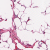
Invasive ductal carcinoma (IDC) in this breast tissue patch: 0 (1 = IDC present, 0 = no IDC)